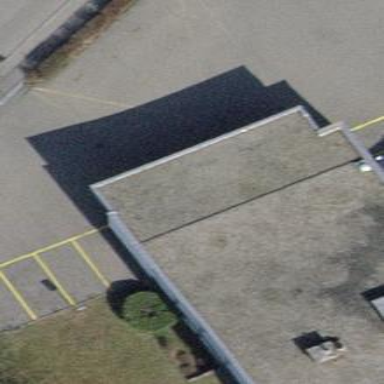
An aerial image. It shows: View of roof of building.